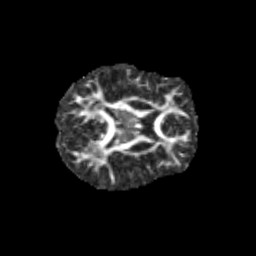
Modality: FA
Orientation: axial
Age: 9
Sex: female
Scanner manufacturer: siemens
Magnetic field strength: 3 T
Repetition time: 3.8 s
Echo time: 0.07 s